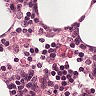
Metastatic tissue present: no